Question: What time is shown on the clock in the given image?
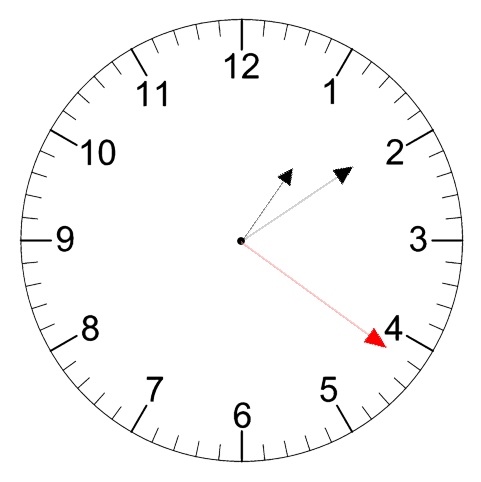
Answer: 01:09:21